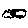
Label: moon